【题型】选择题　【知识点】解析几何　【难度】medium
数学中的数形结合也可以组成世间万物的绚丽画面，一些优美的曲线是数学形象美、对称美、和谐美的产物，曲线$C: (x^2+y^2)^3=16x^2y^2$为四叶玫瑰线，下列结论正确的有（ \hspace{1cm} ）
\vspace{1em}
\noindent （1）方程$(x^2+y^2)^3=16x^2y^2(xy<0)$，表示的曲线在第二和第四象限；
\noindent （2）曲线$C$上任一点到坐标原点$O$的距离都不超过2；
\noindent （3）曲线$C$构成的四叶玫瑰线面积大于$4\pi$；
\noindent （4）曲线$C$上有5个整点（横、纵坐标均为整数的点）。

\vspace{2em}
\noindent A. （1）（2） \hspace{2cm} B. （1）（2）（3） \hspace{2cm} C. （1）（2）（4） \hspace{2cm} D. （1）（3）（4）
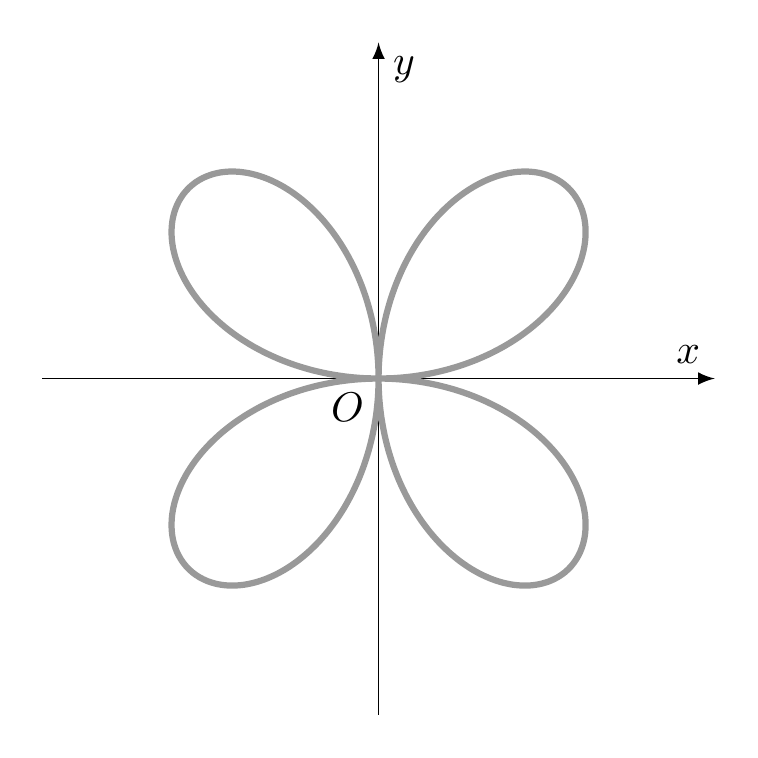
【解答】
\noindent 【分析】因为$xy<0$，所以$x$与$y$异号，故其图象在第二和四象限，从而判断（1）；

\noindent 利用基本不等式即可判断（2）；

\noindent 将以$O$为圆心、2为半径的圆的面积与曲线$C$围成区域的面积进行比较即可判断（3）；

\noindent 先确定曲线$C$经过点$(\sqrt{2}, \sqrt{2})$，再将第一象限内经过的整点(1,1)，(1,2)和(2,1)逐一代入曲线$C$的方程进行检验即可判断（4）；

\vspace{1em}

\noindent 【解答】解：对于（1），因为$xy<0$，所以$x$与$y$异号，故图象在第二和四象限，即（1）正确。

\noindent 对于（2），因为$x^2+y^2\geqslant2xy(x>0,y>0)$，所以$xy\leqslant\dfrac{x^2+y^2}{2}$，所以$(x^2+y^2)^3=16x^2y^2\leqslant16\times\dfrac{(x^2+y^2)^2}{4}=4(x^2+y^2)^2$，

\noindent 所以$x^2+y^2\leqslant4$，即（2）正确；

\noindent 对于（3）选项，以$O$为圆点，2为半径的圆$O$的面积为$4\pi$，显然曲线$C$围成的区域的面积小于圆$O$的面积，即（3）错误；

\noindent 把$x=\sqrt{2}$，$y=\sqrt{2}$代入曲线$C$，可知等号两边成立，所以曲线$C$在第一象限过点$(\sqrt{2}, \sqrt{2})$，由曲线的对称性可知，该点的位置是图中的点$M$，

\noindent 对于（4）选项，只需要考虑曲线在第一象限内经过的整点即可，把(1,1)，(1,2)和(2,1)代入曲线$C$的方程验证可知，等号不成立，所以曲线$C$在第一象限内不经过任何整点，再结合曲线的对称性可知，曲线$C$只经过整点(0,0)，即（4）错误；

\noindent 故选：A。

\vspace{1em}

\noindent 【点评】本题考查曲线的轨迹方程，涉及特殊点代入法、均值不等式、圆的面积等知识点，有一定的综合性，考查学生灵活运用知识和方法的能力，属于中档题。

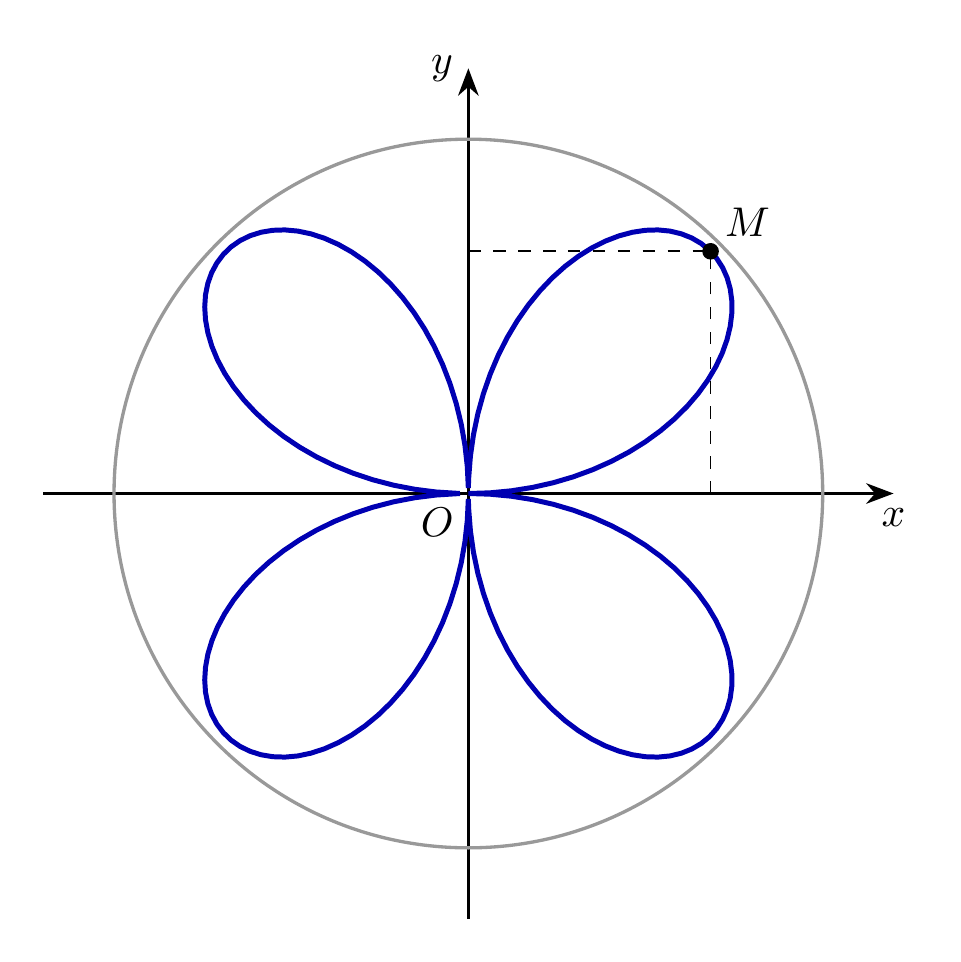